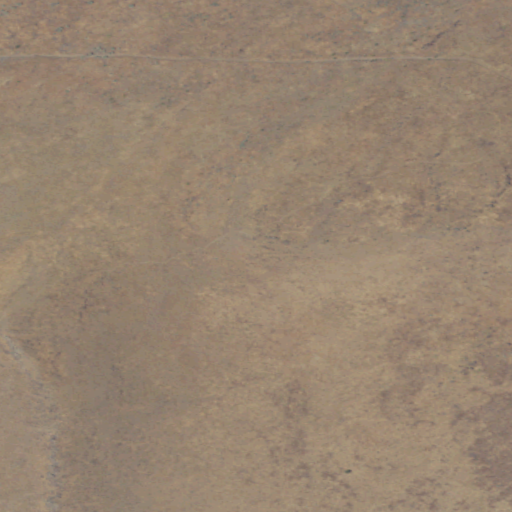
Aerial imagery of mountain in Washington named Crow Butte containing grassland and shrub